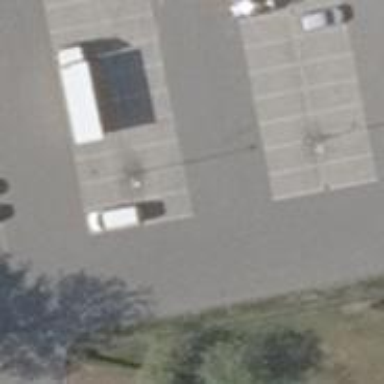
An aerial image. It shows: Asphalt parking aisle road for service vehicles.